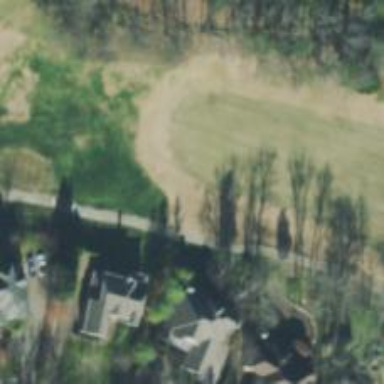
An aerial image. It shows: View of golf hole.